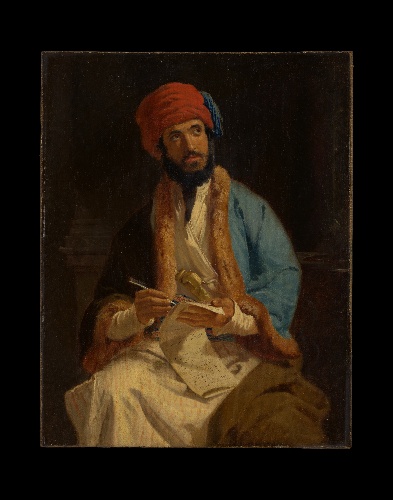
Title: The Arab Sage
Artist: German Painter
Artist bio: 19th century
Object type: Painting
Classification: Paintings
Medium: Oil on canvas
Dimensions: 13 3/4 x 10 1/2 in. (34.9 x 26.7 cm)
Department: European Paintings
Credit line: Gift of Kenneth Jay Lane, 2017
Accession year: 2017
Repository: Metropolitan Museum of Art, New York, NY
Tags: Men|Portraits|Writing|Orientalist